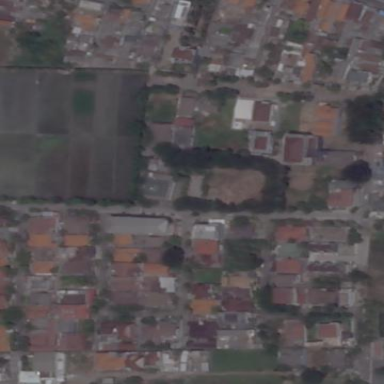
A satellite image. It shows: Residential area.